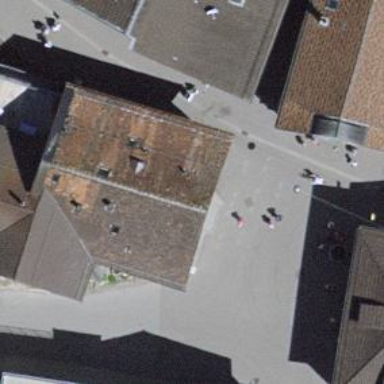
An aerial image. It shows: Shop selling clothes.